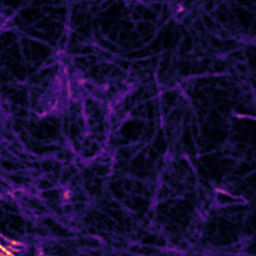
Label: Super-resolution F-actin image